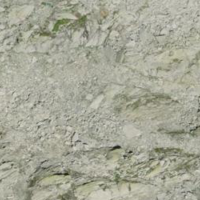
EUNIS habitat code: 48
Species observed at this site:
Sedum alpestre